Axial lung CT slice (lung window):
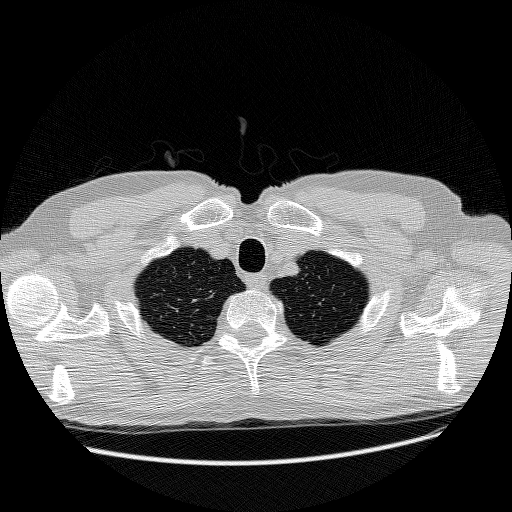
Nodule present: no